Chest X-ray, AP view. Patient: 28 years old, sex M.
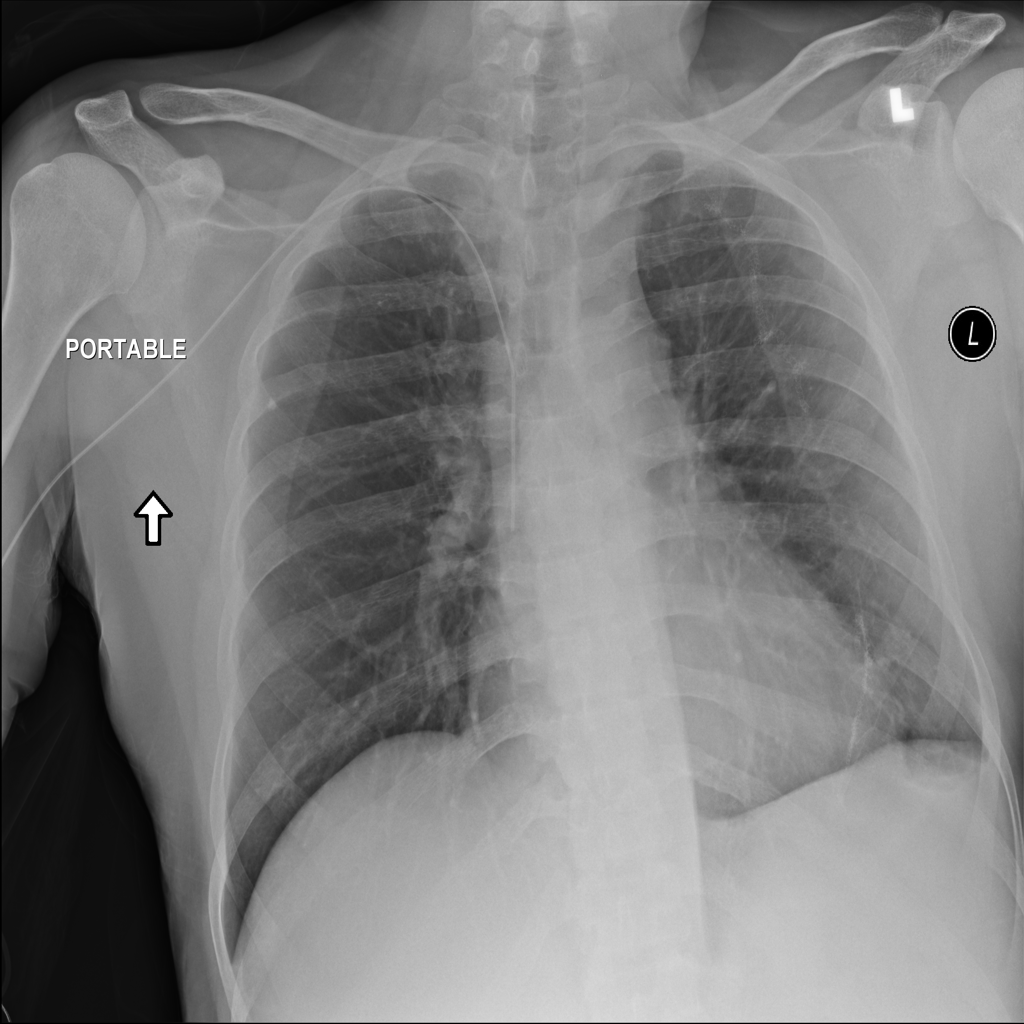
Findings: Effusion